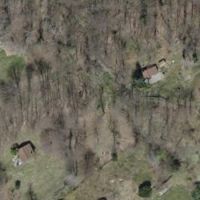
EUNIS habitat code: 41
Species observed at this site:
Fagus sylvatica